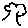
Label: tree